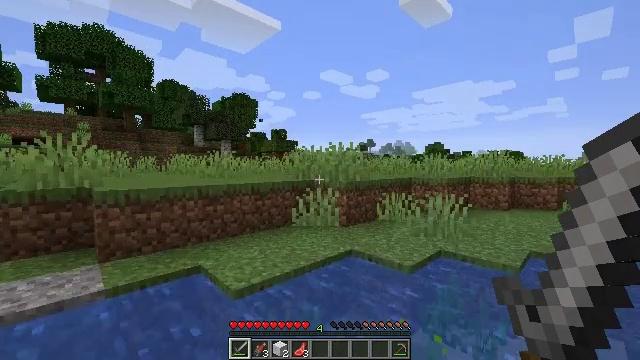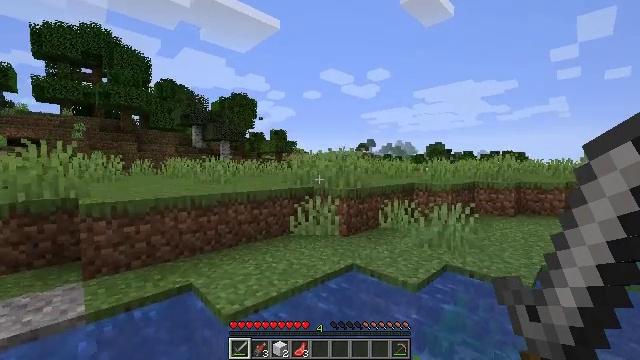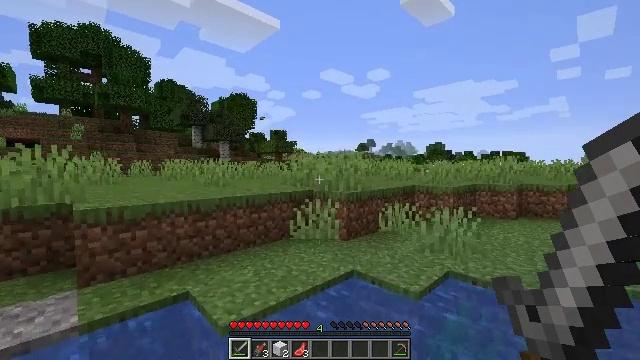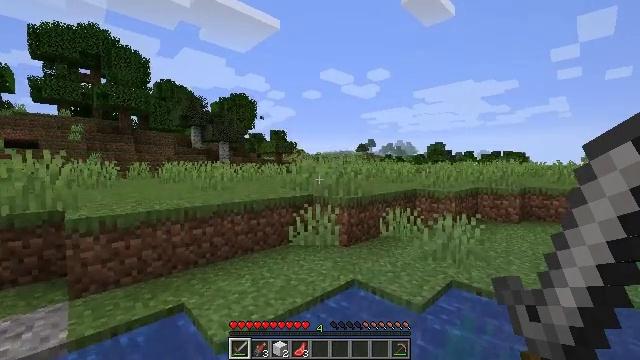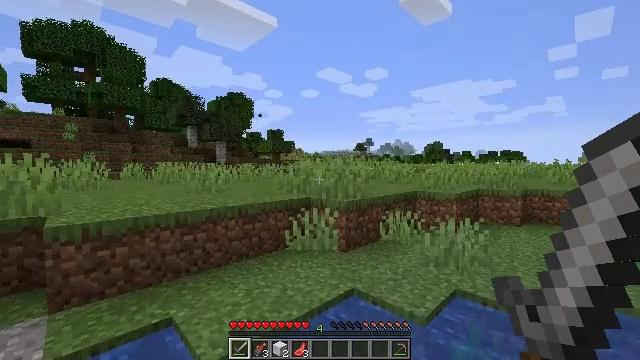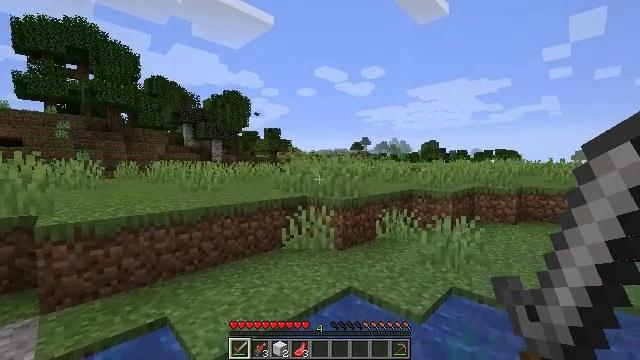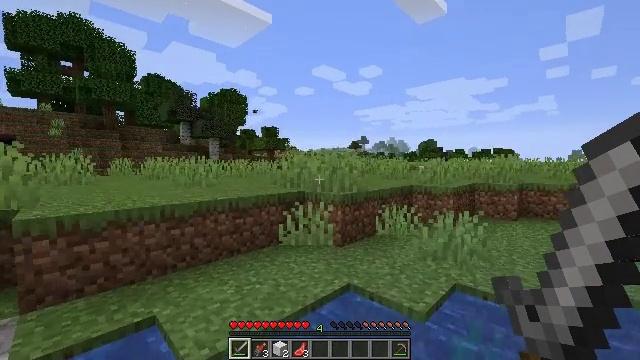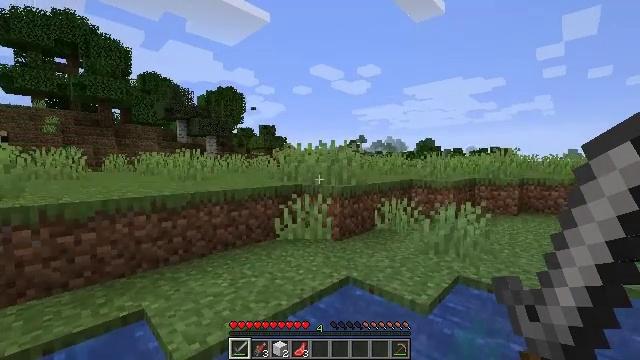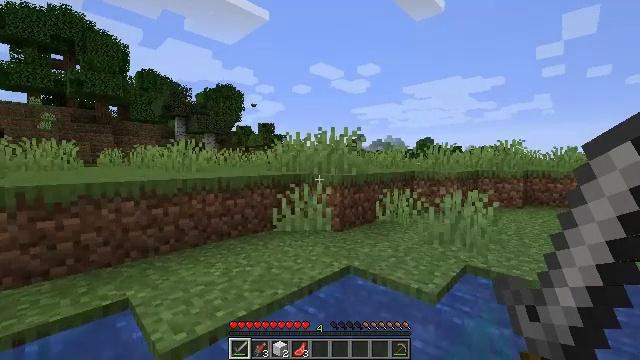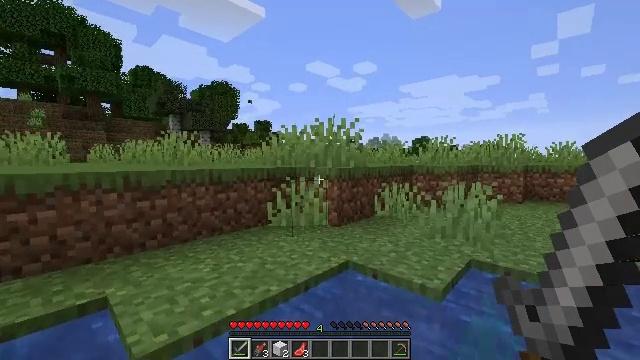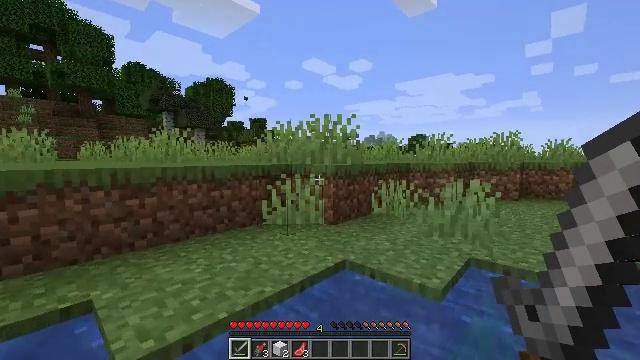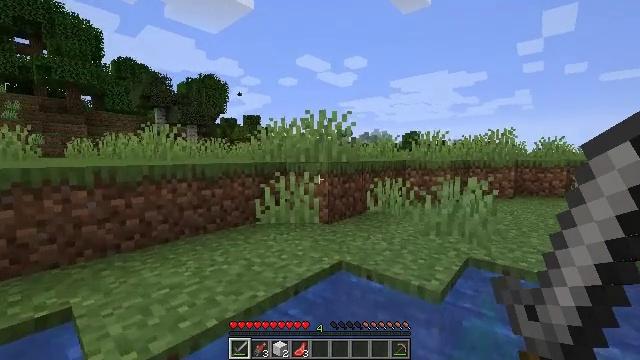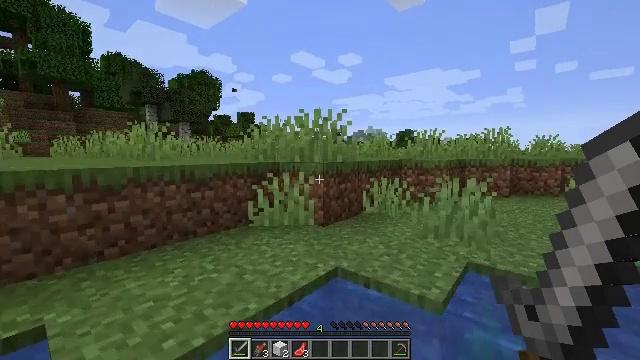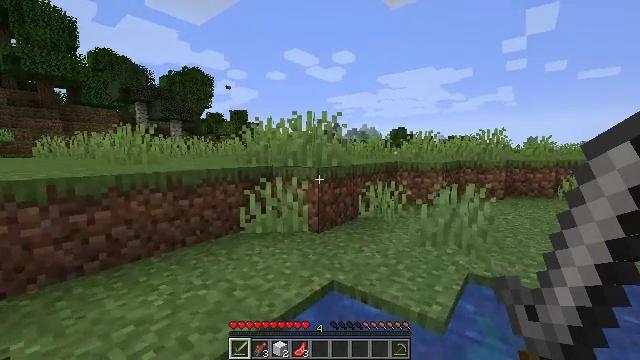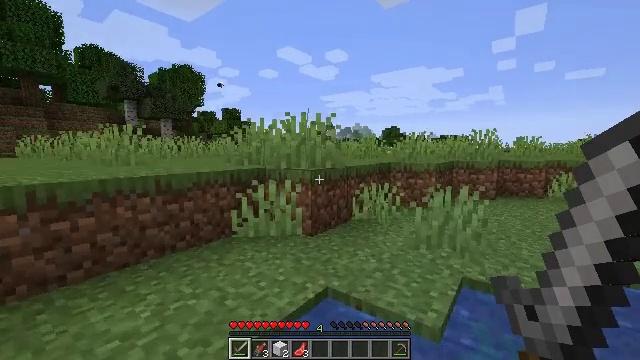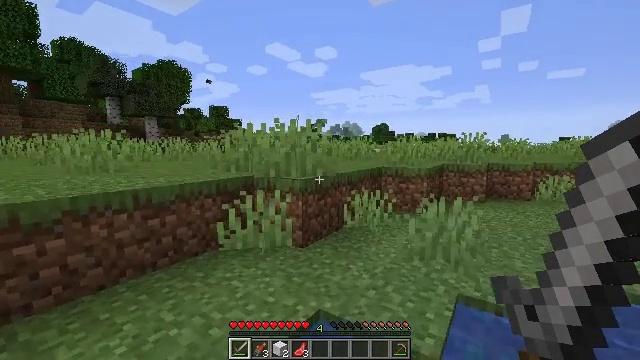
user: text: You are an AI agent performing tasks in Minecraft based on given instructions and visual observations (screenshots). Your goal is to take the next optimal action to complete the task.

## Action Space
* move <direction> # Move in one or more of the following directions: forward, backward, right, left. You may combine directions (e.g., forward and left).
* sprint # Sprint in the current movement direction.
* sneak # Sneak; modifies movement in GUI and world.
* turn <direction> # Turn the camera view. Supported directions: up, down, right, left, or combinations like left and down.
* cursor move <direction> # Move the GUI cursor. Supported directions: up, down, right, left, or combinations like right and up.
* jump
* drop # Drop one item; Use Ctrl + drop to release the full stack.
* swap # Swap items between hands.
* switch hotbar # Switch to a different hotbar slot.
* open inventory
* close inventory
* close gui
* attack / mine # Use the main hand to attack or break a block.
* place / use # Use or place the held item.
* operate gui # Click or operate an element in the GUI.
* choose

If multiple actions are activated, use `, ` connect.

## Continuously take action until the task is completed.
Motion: motion action
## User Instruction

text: Kill aquatic mobs.
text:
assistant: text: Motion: move forward, jump
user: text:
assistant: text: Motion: move forward, jump
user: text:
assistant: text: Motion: move forward, jump
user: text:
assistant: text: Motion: move forward, jump
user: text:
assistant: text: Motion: move forward, jump
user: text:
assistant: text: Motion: move forward, jump
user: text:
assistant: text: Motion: move forward, jump
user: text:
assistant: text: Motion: move forward, jump
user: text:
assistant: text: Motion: move forward, jump
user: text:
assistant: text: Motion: move forward, jump
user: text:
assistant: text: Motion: move forward, turn right, jump
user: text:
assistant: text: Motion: move forward, turn right, jump
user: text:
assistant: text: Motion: move forward, turn right, jump
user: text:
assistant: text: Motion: move forward, turn right, jump
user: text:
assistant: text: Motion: move forward, turn right, jump
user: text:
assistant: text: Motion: move forward, turn right, jump
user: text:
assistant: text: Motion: move forward, jump
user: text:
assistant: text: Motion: move forward, jump
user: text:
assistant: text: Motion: move forward, jump
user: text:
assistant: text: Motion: move forward, jump
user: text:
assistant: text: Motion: move forward, jump
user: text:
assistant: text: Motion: move forward, jump
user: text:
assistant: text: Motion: move forward, jump
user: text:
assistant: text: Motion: move forward, jump
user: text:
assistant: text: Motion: move forward, jump
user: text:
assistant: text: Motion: move forward, turn right, jump
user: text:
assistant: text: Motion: move forward, turn right, jump
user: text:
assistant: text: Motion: move forward, turn right, jump
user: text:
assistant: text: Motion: move forward, jump
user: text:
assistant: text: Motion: move forward, jump